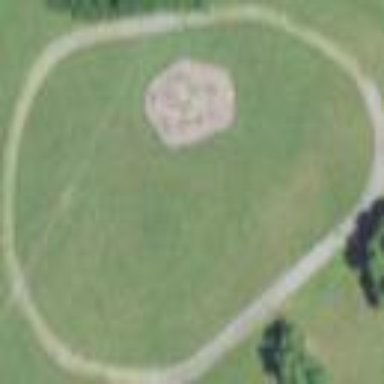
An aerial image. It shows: Track on the ground in leisure land area.